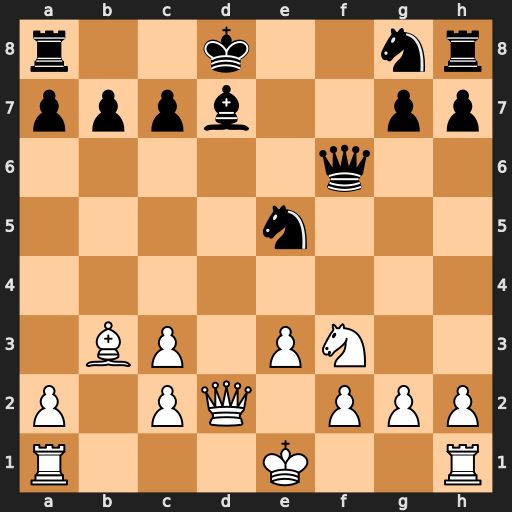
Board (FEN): r2k2nr/pppb2pp/5q2/4n3/8/1BP1PN2/P1PQ1PPP/R3K2R
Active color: w
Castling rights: KQ
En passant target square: -
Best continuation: O-O-O Qe7 Nxe5